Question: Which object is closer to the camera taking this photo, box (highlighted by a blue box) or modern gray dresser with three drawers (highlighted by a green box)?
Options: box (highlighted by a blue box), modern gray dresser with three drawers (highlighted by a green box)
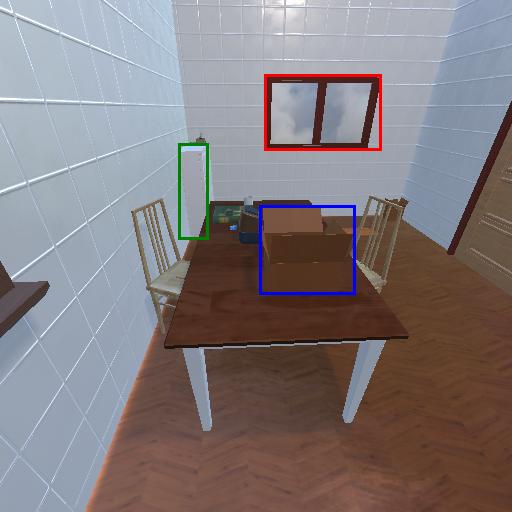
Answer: box (highlighted by a blue box)